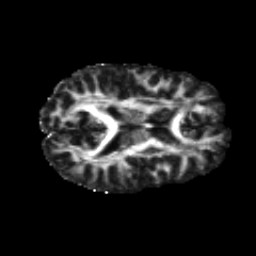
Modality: FA
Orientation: axial
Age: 27
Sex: female
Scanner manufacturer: siemens
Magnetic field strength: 3 T
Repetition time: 8.8 s
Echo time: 0.085 s